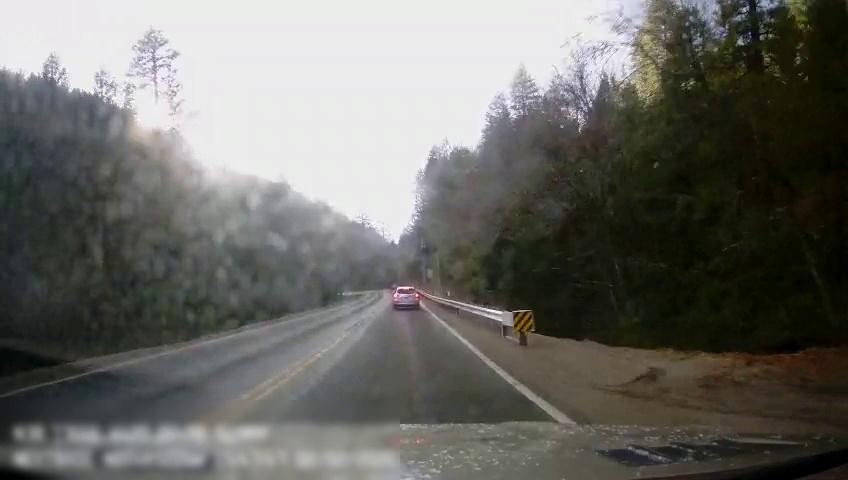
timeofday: Day
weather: Sunny
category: Drivable Space
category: Vehicles | Car
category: Lanes | Opposite Lane
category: Lanes | Current Lane
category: Lanes | Current Lane
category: Lanes | Current Lane
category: Traffic | Signs
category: Traffic | Signs